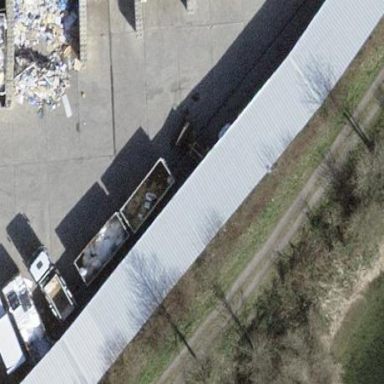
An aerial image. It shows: Industrial building.